Question: I HAVE ALSO MADE A MOCK IN JSFIDDLE <URL>
AND WITH A FORM PANEL : <URL>
I have the bellow comboox.
When I use the following code to set the form values:
'''
this.form.loadRecord(data);
'''
the entire form is acting ok except from the combo.
instead of giving me the 'displayField', I get the 'valueField' in the display.

As you can see in the image above, the combo should show the word "Walla" ('displayField') instead of "1" ('valueField')
'''
Ext.define('App.view.ForeignCombo', {
extend: 'Ext.form.ComboBox',
alias: 'widget.foreigncombo',
queryMode: 'local',
displayField: 'Name',
valueField: 'Id',
editable: false,
matchFieldWidth: false,
constructor: function(config) {
Ext.apply(this, config);
Ext.define('BrnadComboModel', {
extend: 'Ext.data.Model',
fields: ['Id', 'Name']
});
this.store = Ext.create('Ext.data.Store', {
model: 'BrnadComboModel',
autoLoad: true,
proxy: {
type: 'ajax',
url: '/api/Brand/',
reader: {
type: 'json',
root: 'Results'
}
},
pageSize: 50,
});
this.callParent();
}
}
);
'''
this is how I use it:
'''
{
"xtype": 'foreigncombo'
, "name": 'Brand.Id'
, "fieldLabel": 'Brand.Id'
}
'''
Thanks
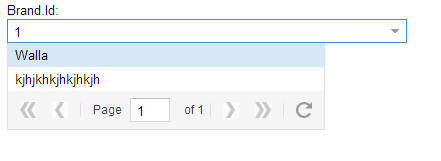
Answer: I used your fiddle a an example. Place a breakpoint in line 87 (Ext.ComponentQuery.query('comobobox')....), in this fiddle <URL>[0].store.data.. you'll notice the store has no data. This may be linked to what I mentioned in the comment.
I know there must be a better way of doing this, but what I usually use as a workaround is either load the store at some point before in the app or use a synchronous Ext.Ajax.request and load each record at a time in the store.
As this is a combo for brands I suppose you could load the store before (i.e. app load) and lookup for the store instead of creating a new one each time you create a foreigncombo component, so the first solution should work.
As for the second workaround it should also work, it takes a little bit more coding but its actually pretty easy. It should look something like this...
'''
Ext.Ajax.request({
url:'your/url/',
async:false,
.....
success:function(response){
var records = Ext.JSON.decode(response.responseText);
for(var m=0; m<records.length; m++){
var record = Ext.create('YourBrandModel',{
abbr:records[m].abbr,
name:records[m].name
});
store.add(record);
}
}
})
'''
You should do this as few times as possible as it may slow down the user experience if it gets called everytime you create a "foreigncombo", so checking if this store exists before creating one might be a good idea.
Please take in cosideration that I have not tested this code, so you may have to tweak it a little in order for it to work. But it should get you on tracks.